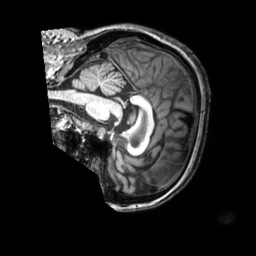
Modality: T1w
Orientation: sagittal
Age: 45
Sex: female
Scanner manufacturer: philips
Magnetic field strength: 3 T
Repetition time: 0.009905 s
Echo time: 0.004604 s